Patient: sex M, age 72
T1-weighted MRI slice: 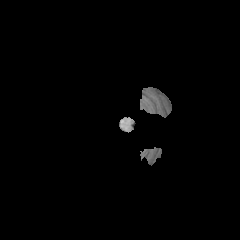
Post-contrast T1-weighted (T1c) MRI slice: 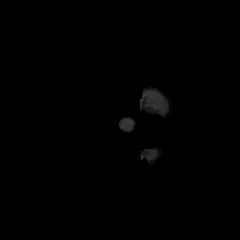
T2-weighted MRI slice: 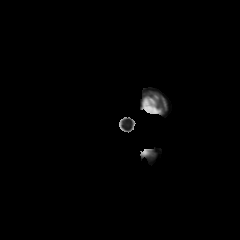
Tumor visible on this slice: no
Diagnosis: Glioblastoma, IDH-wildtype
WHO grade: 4